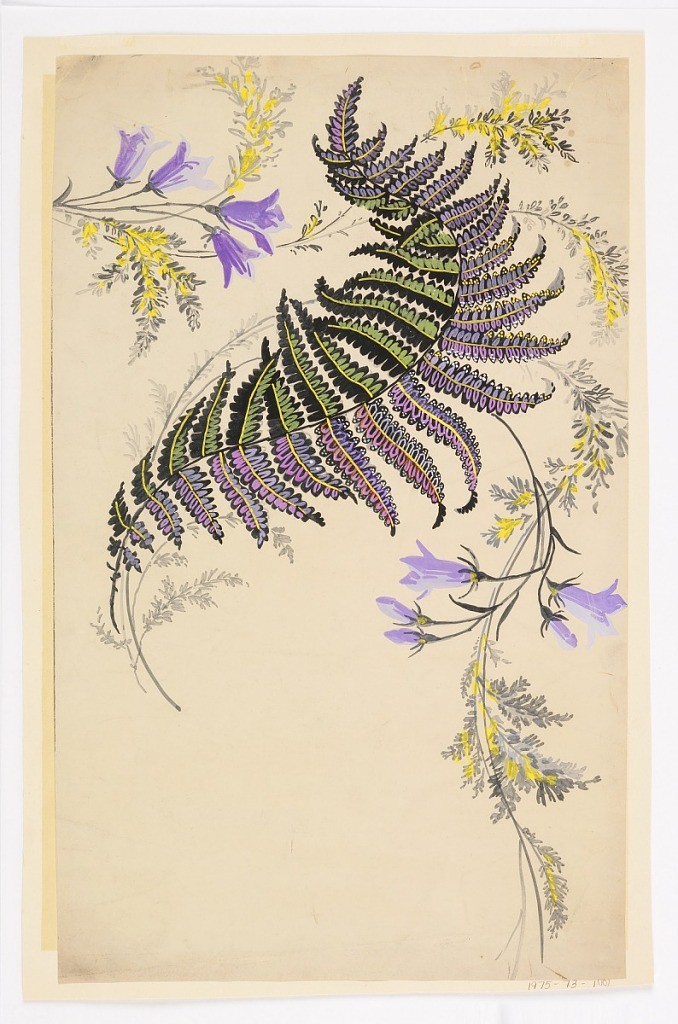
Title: Drawing
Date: late 19th century
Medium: Brush and gouache on cream paper, mounted on cream paper
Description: Large feather-like leaf formation in black, green, purple, and gold, surrounded by various sprays of wild flowers in yellow, purple, and gray on cream ground.